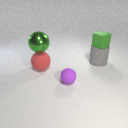
large red rubber sphere below large green metal sphere